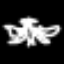
Label: angel